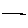
Label: line